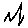
Label: zigzag